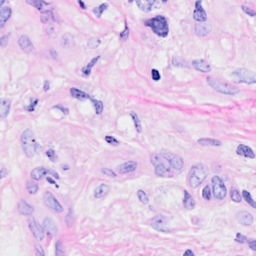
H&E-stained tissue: Breast